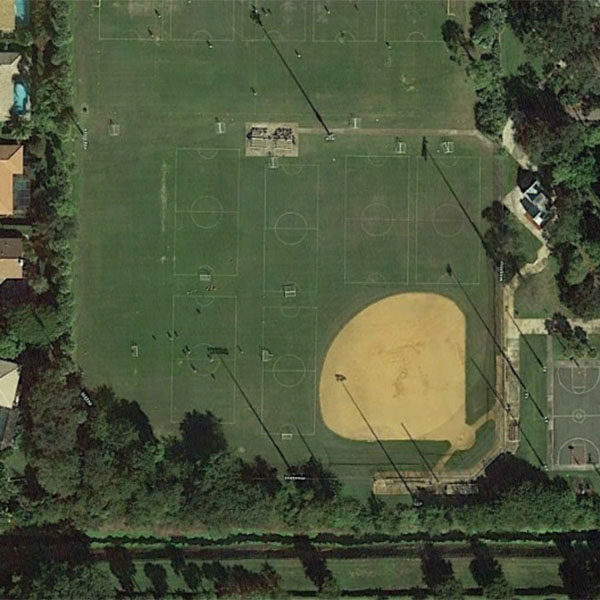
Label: BaseballField